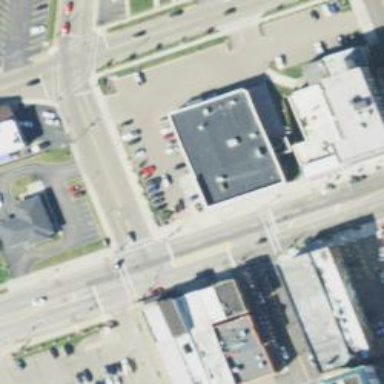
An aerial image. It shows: Retail building.